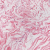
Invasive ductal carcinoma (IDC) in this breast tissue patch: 0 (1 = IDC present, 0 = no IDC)